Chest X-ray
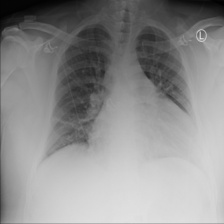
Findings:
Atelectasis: positive
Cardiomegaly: positive
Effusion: negative
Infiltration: negative
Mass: negative
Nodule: negative
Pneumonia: negative
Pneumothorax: negative
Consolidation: negative
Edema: negative
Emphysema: negative
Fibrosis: negative
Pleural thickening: negative
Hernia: negative